Field crop: maize
Growth stage: 1
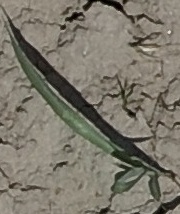
Species: sorghum